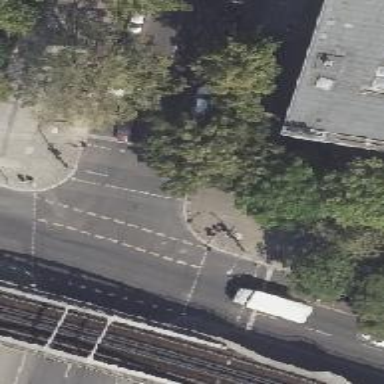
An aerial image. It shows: Road crossing with traffic signals.